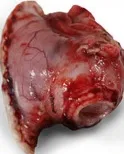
Intraoperative images of the patient. (B) The lesion is a resected pyloric mass.
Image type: medical_photograph (other_medical_photograph)